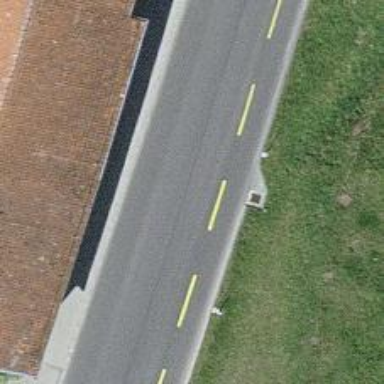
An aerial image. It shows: Secondary road.